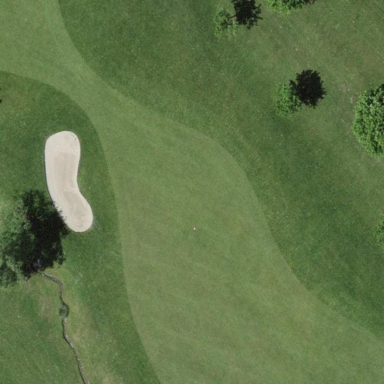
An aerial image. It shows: Grassy area designated as golf fairway.